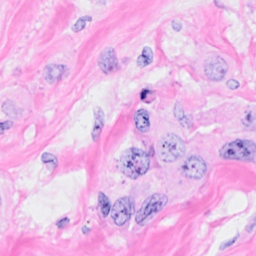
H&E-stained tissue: Breast